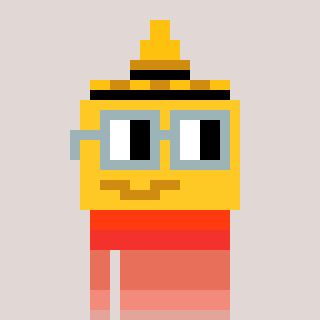
a pixel art character with square dark gray glasses, a mustard-shaped head and a bege-colored body on a warm background